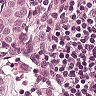
Metastatic tissue present: yes